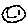
Label: smiley face